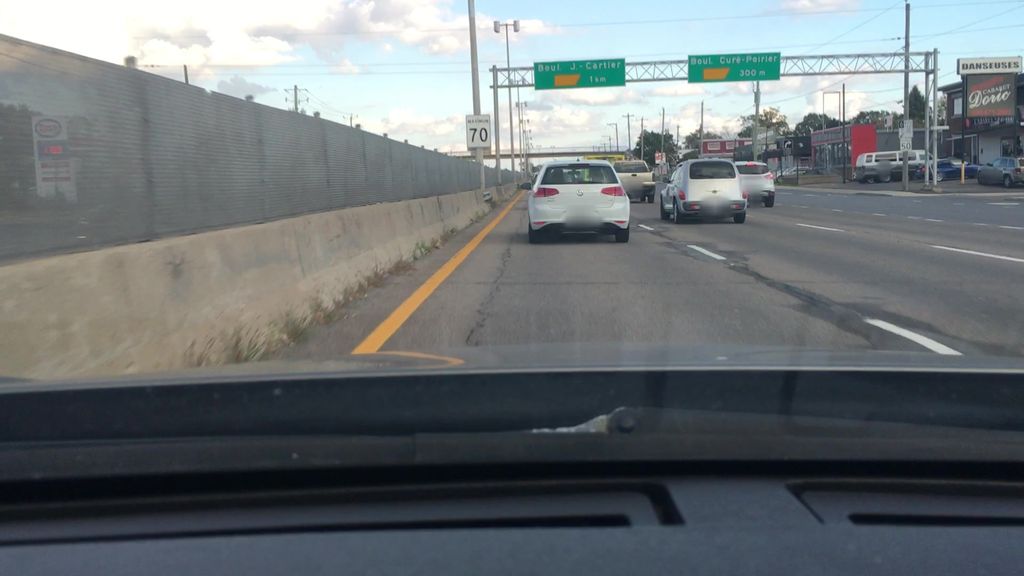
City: montreal